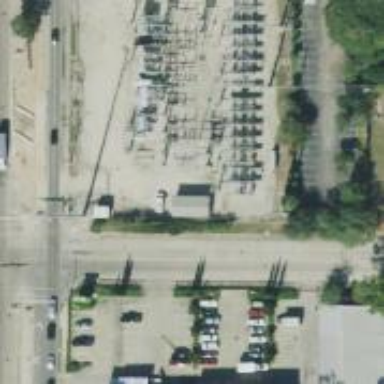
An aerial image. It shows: Outdoor power substation surrounded by fence. The substation is specifically for distribution purposes.